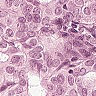
Metastatic tissue present: yes